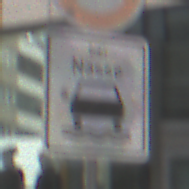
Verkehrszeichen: BeiNaesse
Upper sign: Geschwindigkeit90
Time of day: Midday
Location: Outdoor (Urban)
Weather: Overcast
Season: NotSpecified
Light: Natural